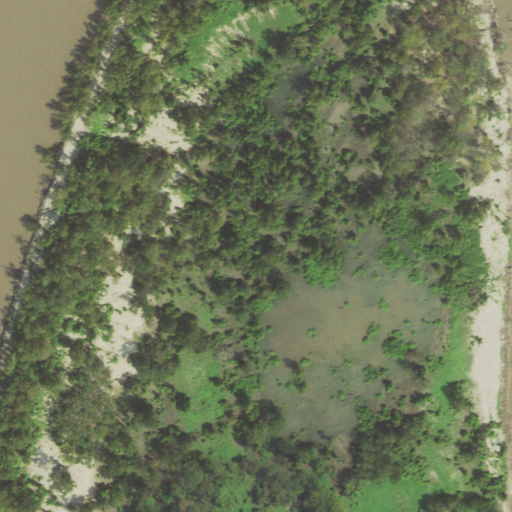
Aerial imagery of island in Louisiana named Bayou Goula Towhead containing woody wetlands, herbaceous wetlands, and open water